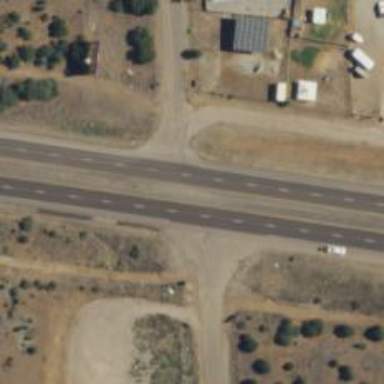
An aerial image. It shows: Trunk highway.